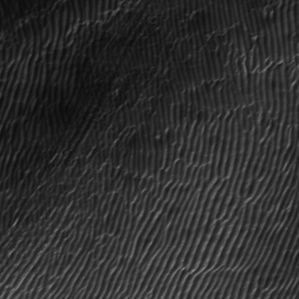
Label: frost